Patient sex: F
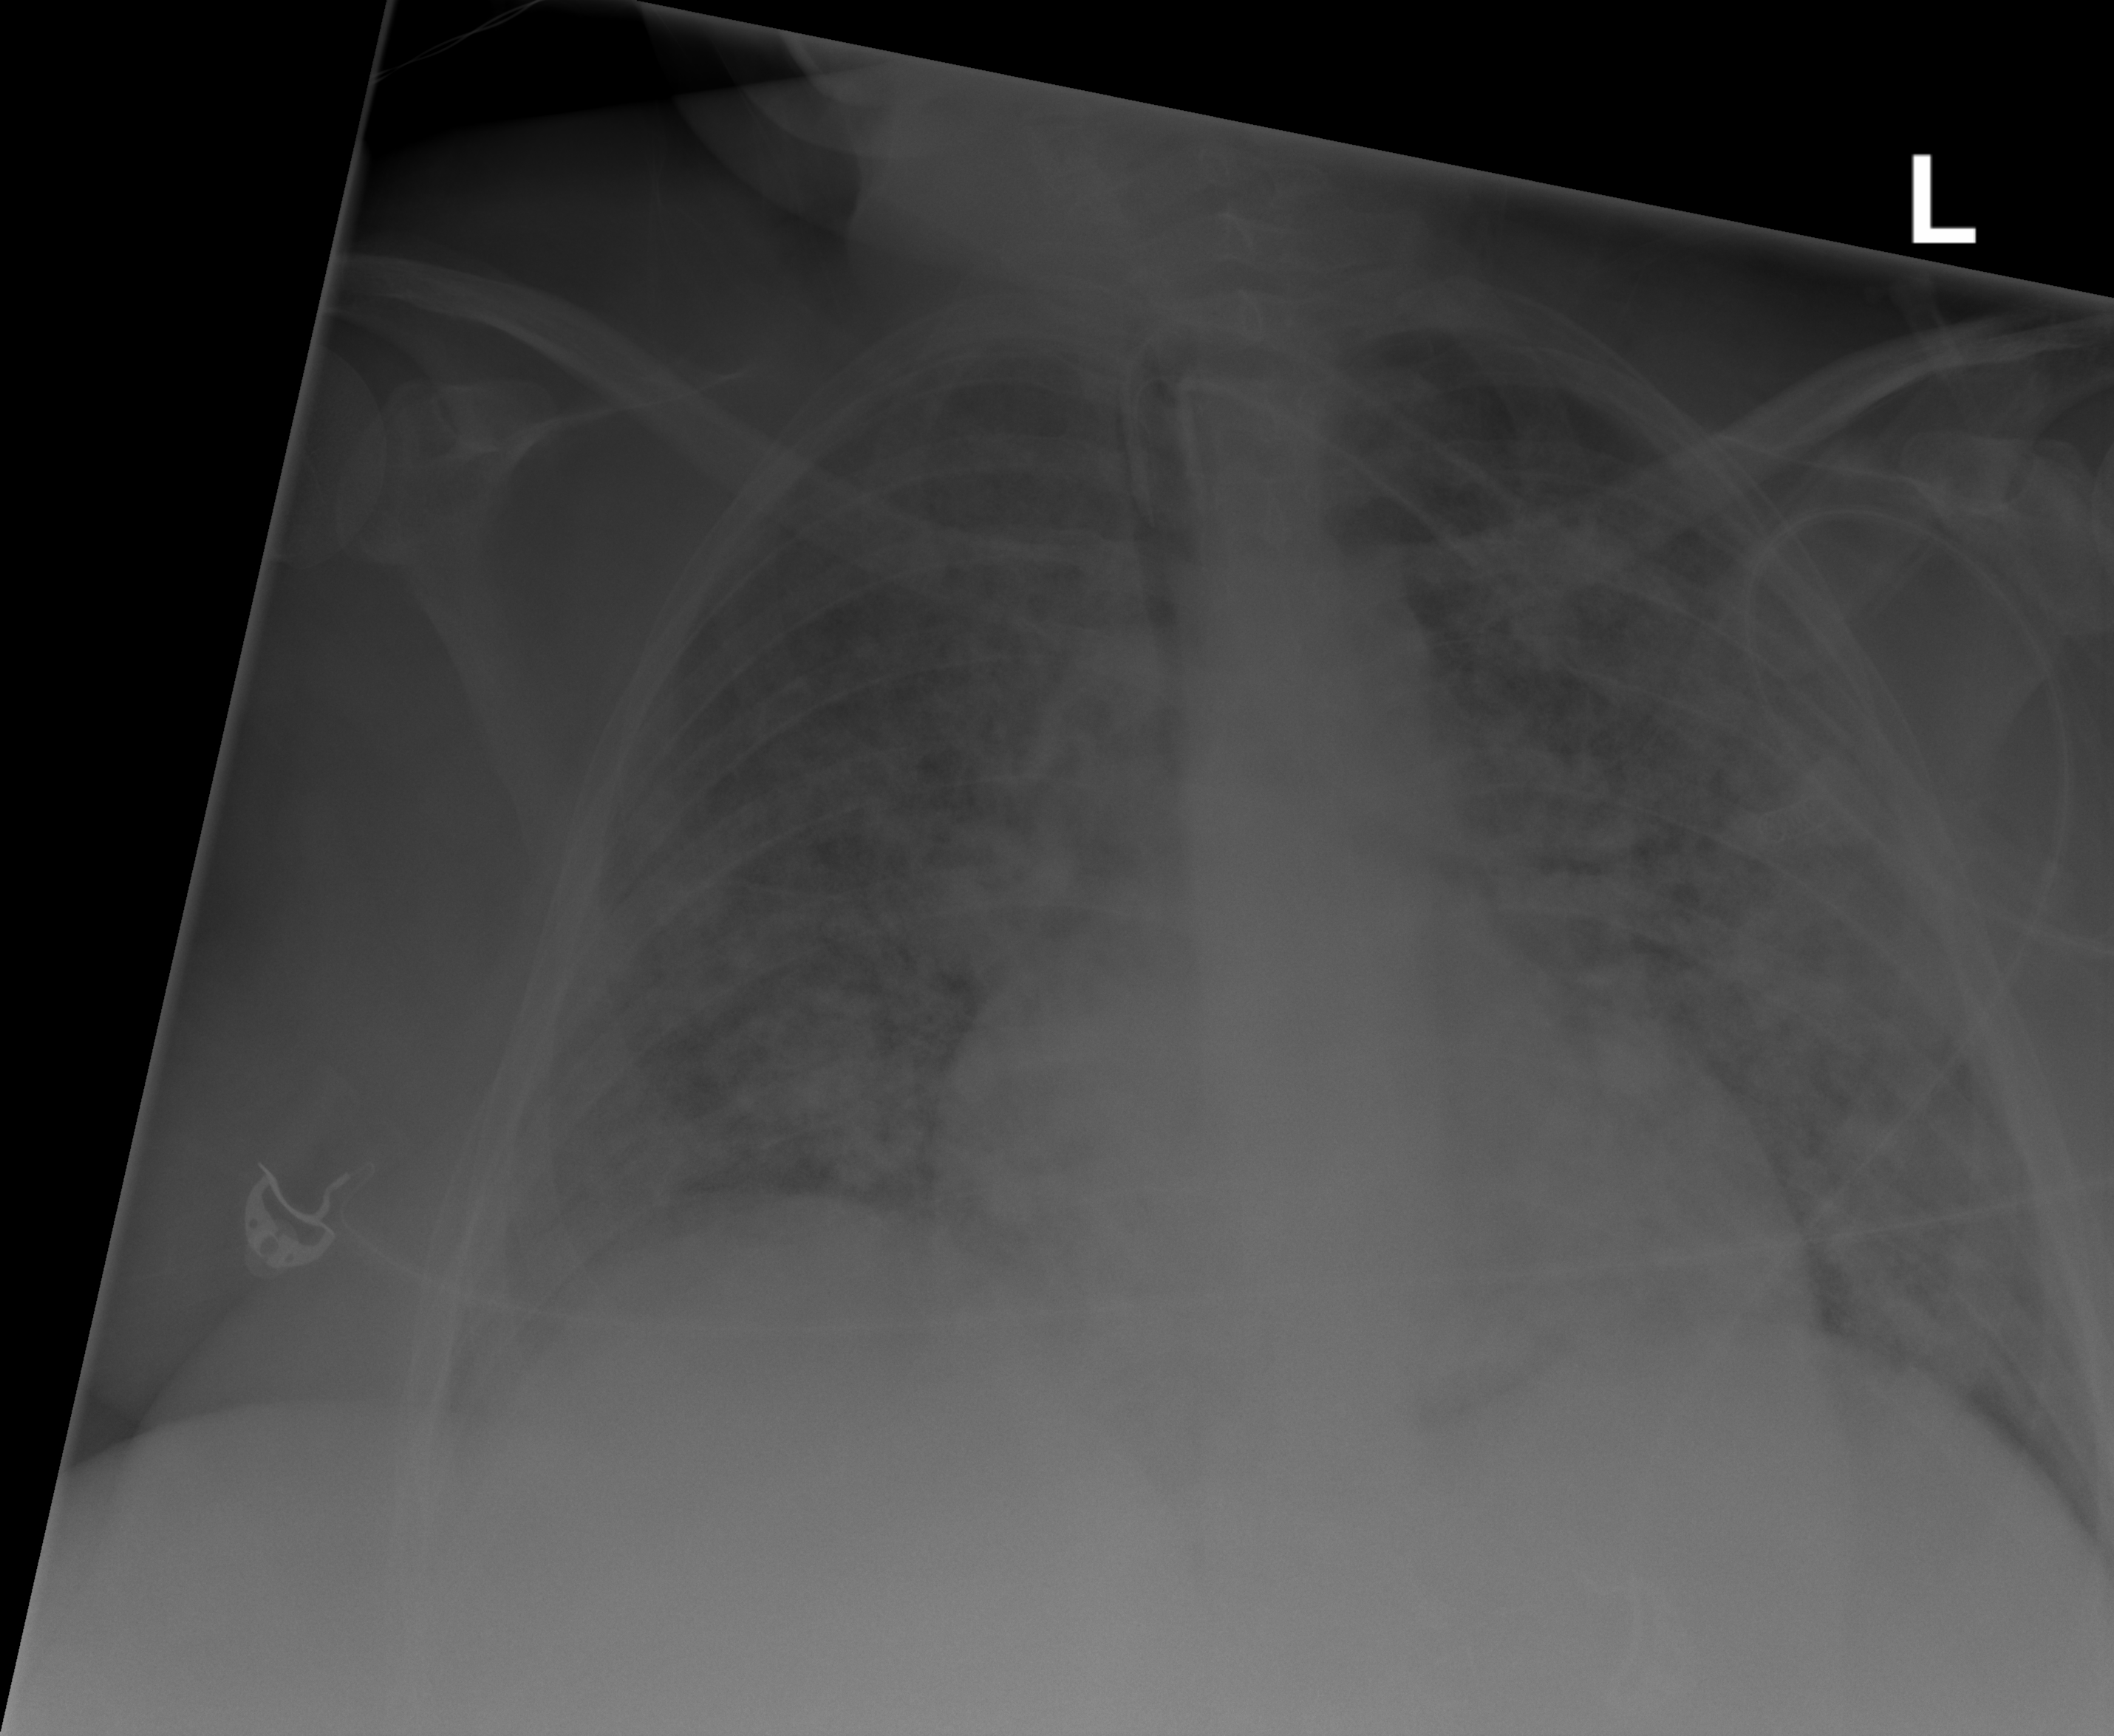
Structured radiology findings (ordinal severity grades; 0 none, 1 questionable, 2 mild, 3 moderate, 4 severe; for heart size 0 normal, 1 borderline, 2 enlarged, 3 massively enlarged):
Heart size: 1
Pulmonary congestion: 2
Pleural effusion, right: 2
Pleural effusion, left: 0
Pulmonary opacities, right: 3
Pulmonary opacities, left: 3
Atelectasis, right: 3
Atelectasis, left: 3